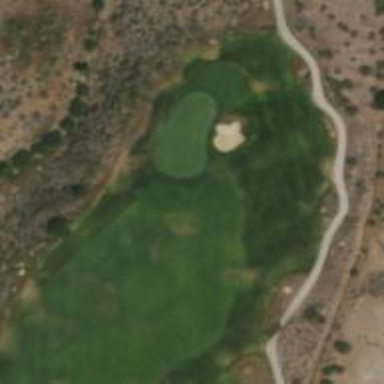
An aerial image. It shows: View of golf hole.